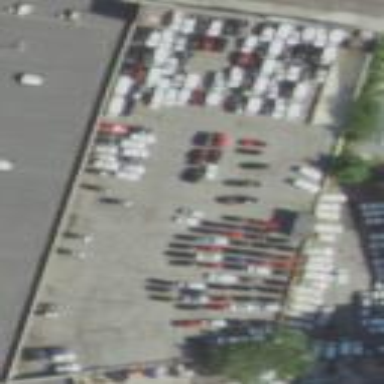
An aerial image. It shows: Building with rooftop parking.